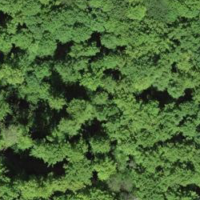
EUNIS habitat code: 41
Species observed at this site:
Aruncus dioicus